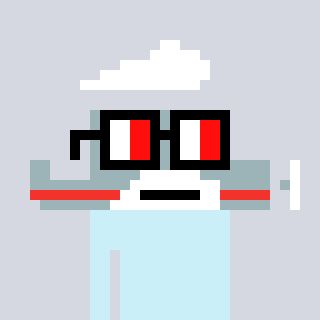
a pixel art character with square glasses with black frames and red eyes, a plane-shaped head and a redpinkish-colored body on a cool background